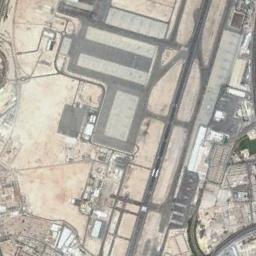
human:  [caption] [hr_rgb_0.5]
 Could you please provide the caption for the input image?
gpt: An airport with some staggered runways and open areas in the vacant lot and some buildings arranged neatly beside .

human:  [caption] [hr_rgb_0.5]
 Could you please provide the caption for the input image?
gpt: Most of the airport's buildings have white roofs .

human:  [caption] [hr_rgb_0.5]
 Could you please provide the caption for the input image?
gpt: An airport is surrounded by many buildings .

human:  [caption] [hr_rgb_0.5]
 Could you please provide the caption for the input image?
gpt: A complex airport with many runways and buildings .

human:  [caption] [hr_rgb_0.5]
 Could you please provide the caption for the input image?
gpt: The airport has many roads of different lengths .